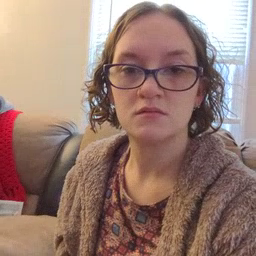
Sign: minemy